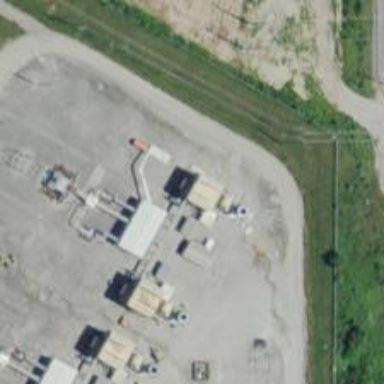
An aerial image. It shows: Gas-powered generator. It is gas turbine type generator.